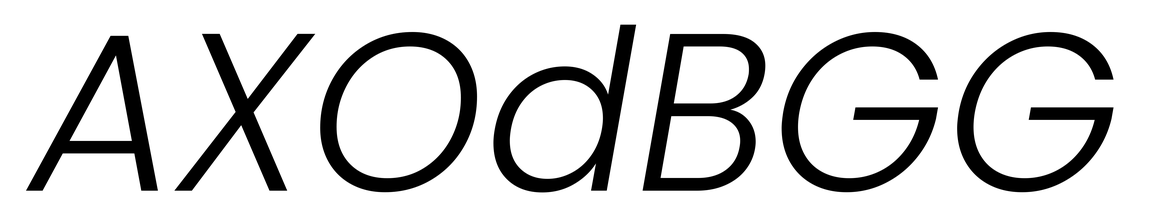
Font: Poppins-LightItalic